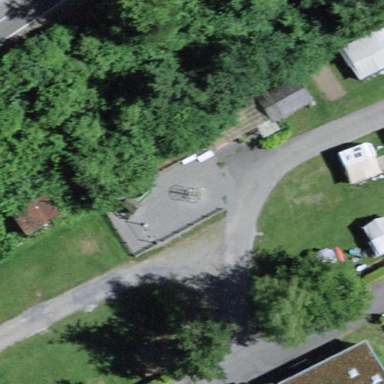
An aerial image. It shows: Playground area for leisure land.